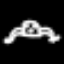
Label: frog